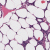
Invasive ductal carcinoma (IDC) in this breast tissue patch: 0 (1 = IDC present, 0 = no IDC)